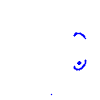
Particle: proton